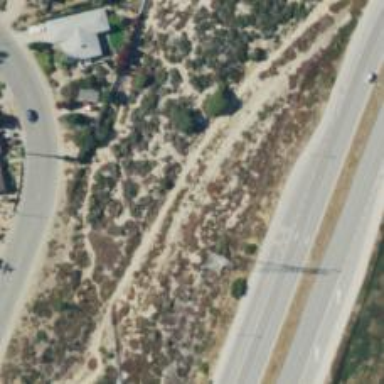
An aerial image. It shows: Abandoned road.